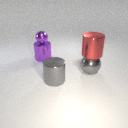
large purple metal cylinder to the left of large gray metal cylinder